Question: I'm using Aspose.Cells to create a report to be exported to both Excel and PDF. In cell A1, I have some text that I've given a font size of 20. When I save this workbook to a PDF file, the top half of the text is getting cut off.
Here's a screenshot of the PDf file:

I tried adjusting the height of the first row using AutoFitRow(int), but that's not fixing my problem. My code to reproduce this is very short:
'''
static void Main(string[] args)
{
Program.Licenses(); //only sets licenses
var wb = new Aspose.Cells.Workbook();
var ws = wb.Worksheets[0];
var cell = ws.Cells[0, 0];
cell.Value = "Text is cutoff";
var style = cell.GetStyle();
style.Font.Size = 20;
cell.SetStyle(style);
ws.AutoFitRow(1); //doesn't prevent text cutoff
wb.Save(@"C:\Users\guest\Desktop\file2.pdf", Aspose.Cells.SaveFormat.Pdf);
}
'''
What am I doing wrong that is causing the top half of my text to be cutoff? the text is also getting cut off if I export to Tiff or XPS. It looks fine however if I export to XLSX.
Version Information:
- -
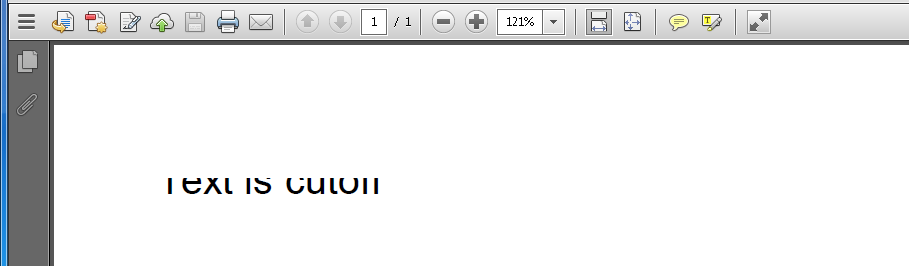
Answer: This line was the problem:
'''
ws.AutoFitRow(1); //doesn't prevent text cutoff
'''
The argument should be zero, not one. If I change that to the below, it'll work.
'''
ws.AutoFitRow(0);
'''
Edit: If the cells are merged, you need to use AutoFitterOptions to tell the code to fit merged cells:
'''
ws.AutoFitRow(0, 0, 1, new Aspose.Cells.AutoFitterOptions() { AutoFitMergedCells = true });
'''